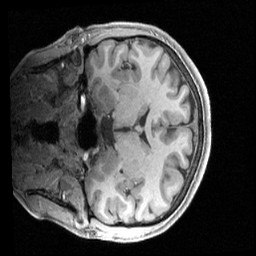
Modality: T1w
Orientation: coronal
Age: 31
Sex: female
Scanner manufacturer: siemens
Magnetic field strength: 3 T
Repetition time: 2.4 s
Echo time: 0.00224 s